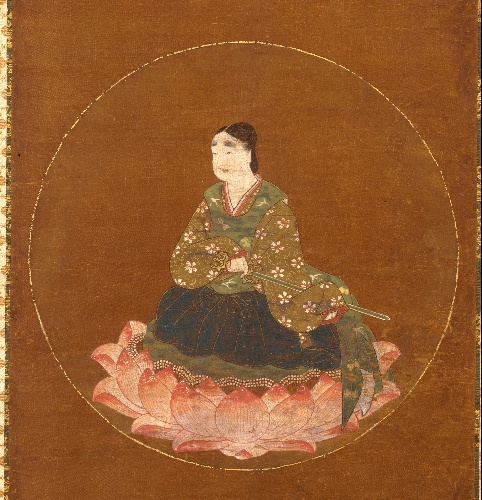
Title: 春日若宮曼荼羅|Mandala of Wakamiya of Kasuga Shrine (Kasuga wakamiya mandara)
Date: early 14th century
Object type: Hanging scroll
Classification: Paintings
Medium: Hanging scroll; ink, color, gold, and cut gold on silk
Culture: Japan
Period: Nanbokuchō period (1336–92)
Dimensions: Image: 29 3/4 in. × 15 in. (75.6 × 38.1 cm)
Overall with mounting: 62 1/2 x 20 1/2 in. (158.8 x 52.1 cm)
Overall with knobs: 62 1/2 x 22 1/2 in. (158.8 x 57.2 cm)
Department: Asian Art
Credit line: Purchase, Lila Acheson Wallace Gift, 1997, and Gift of the Mary and Jackson Burke Foundation, 2015
Accession year: 1997
Repository: Metropolitan Museum of Art, New York, NY
Tags: Swords|Lotuses|Buddhism|Deities